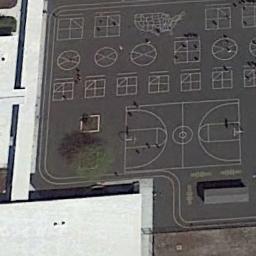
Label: basketball_court